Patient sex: M
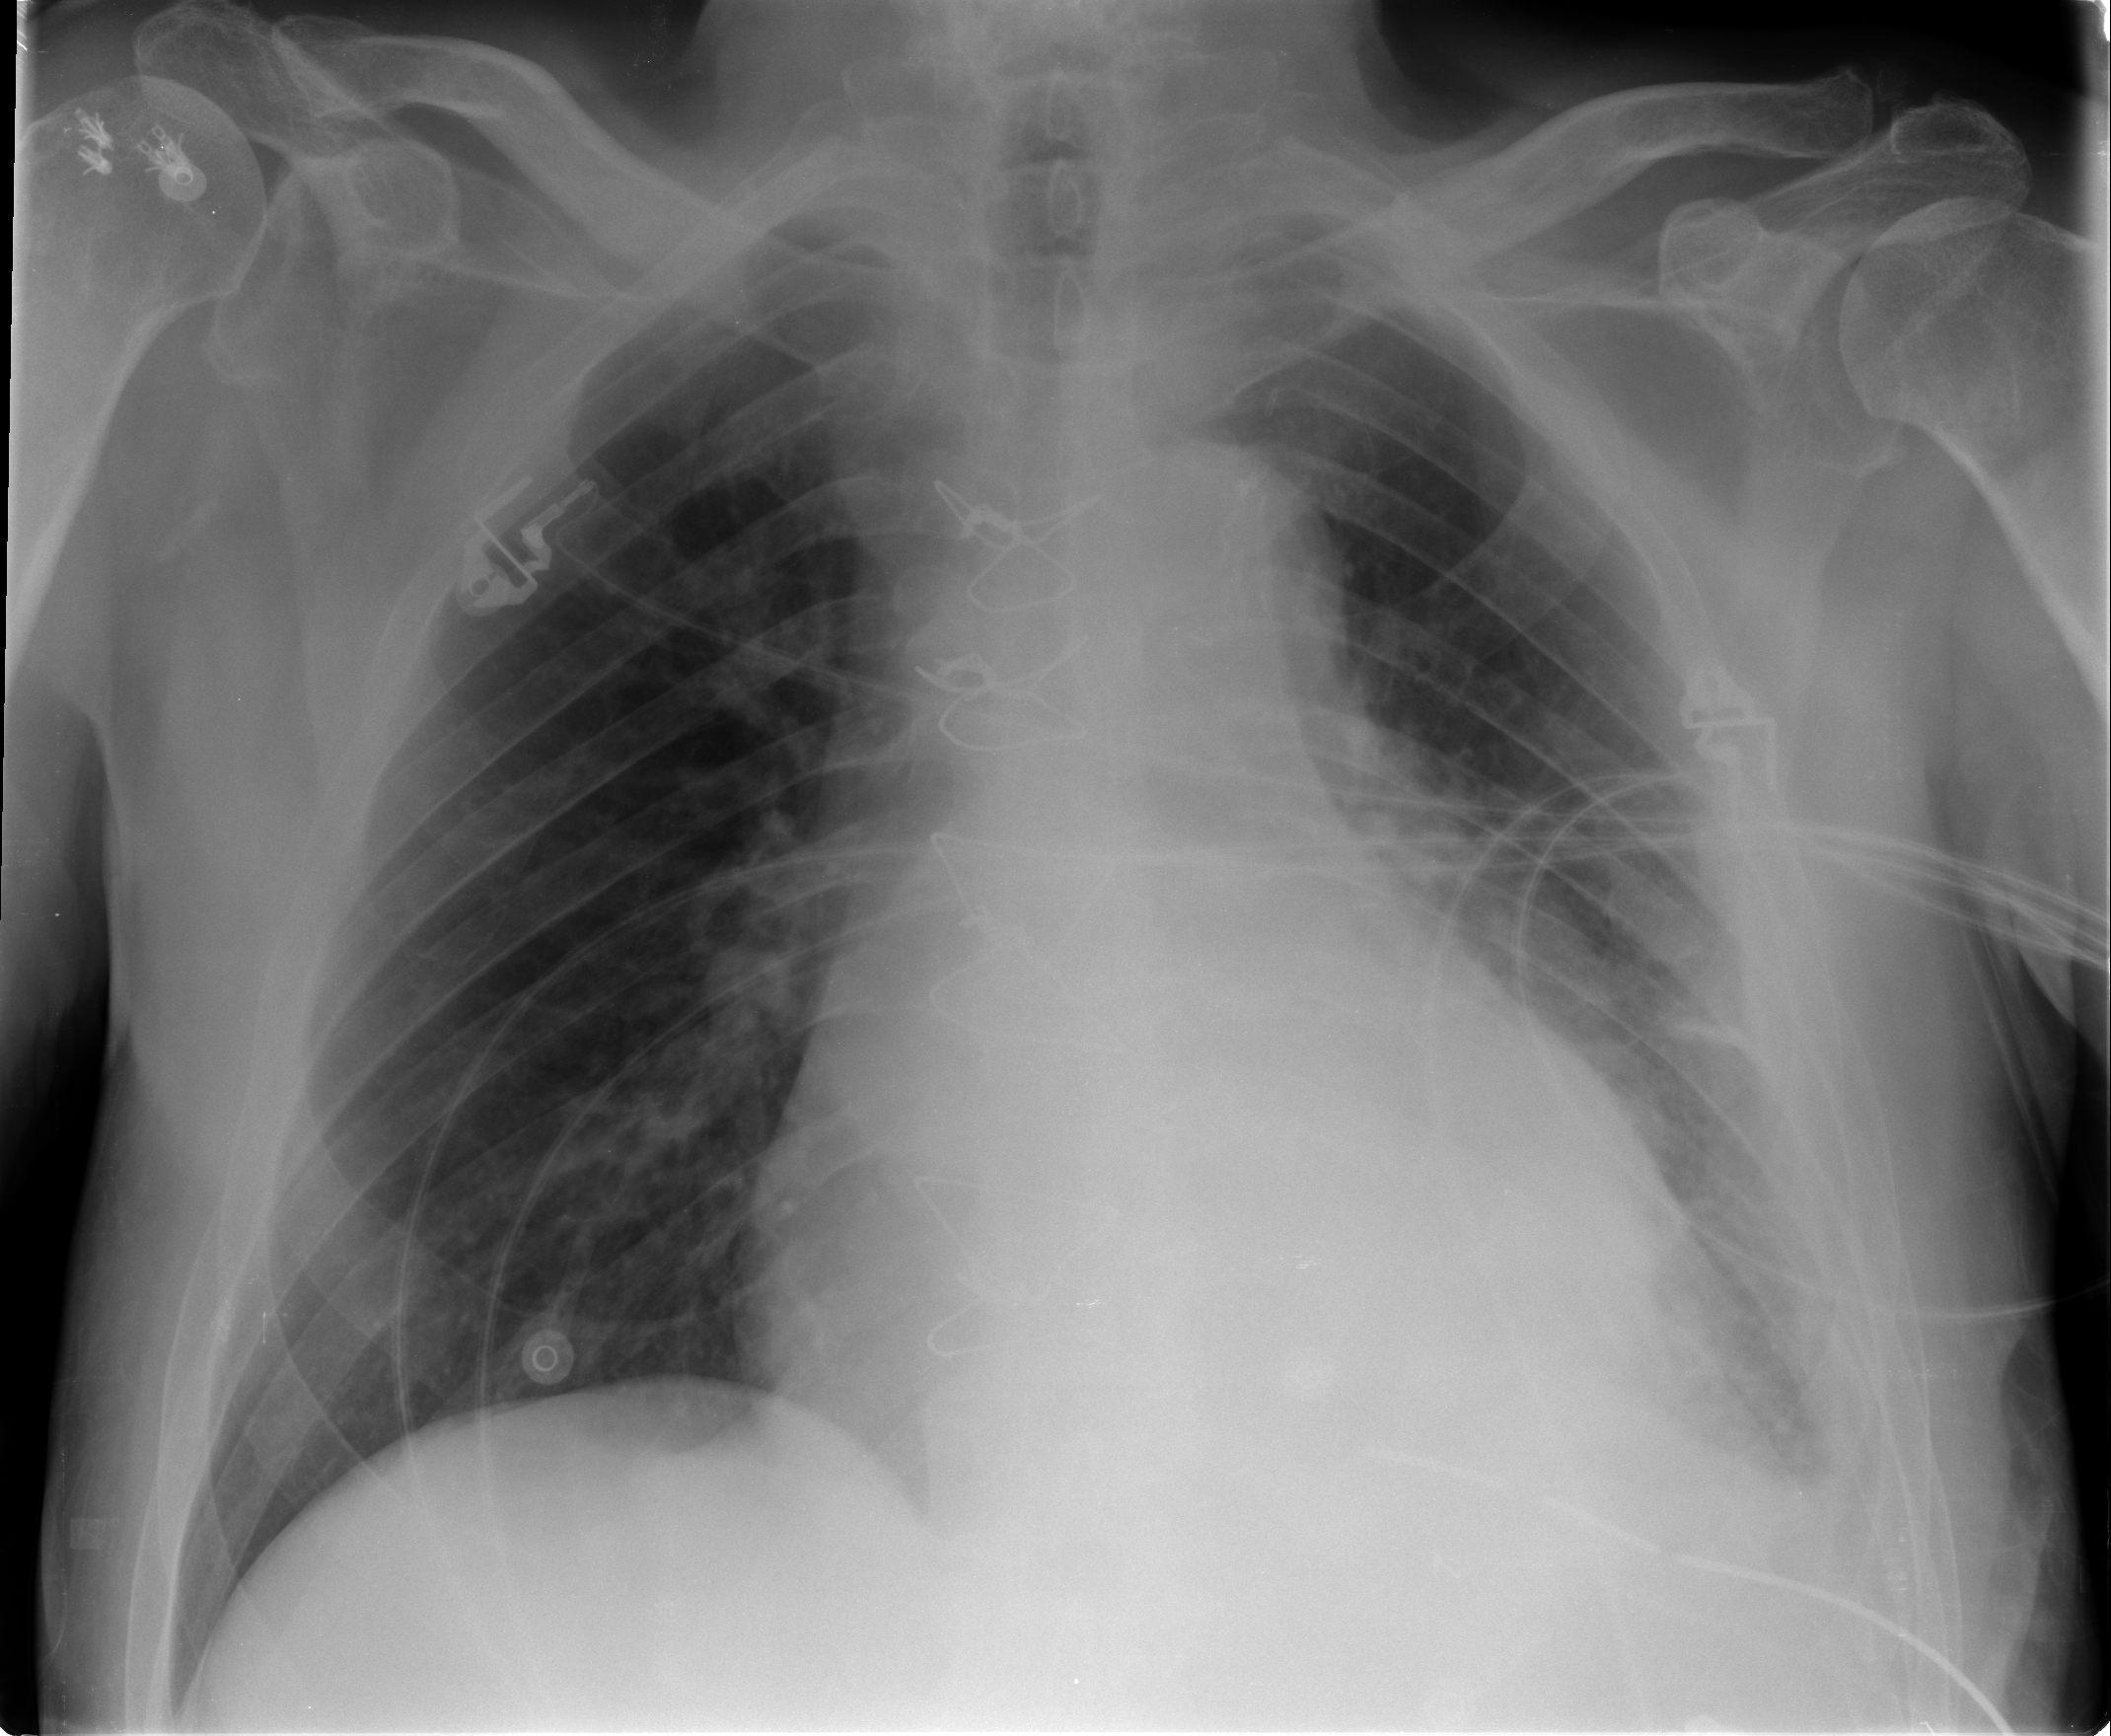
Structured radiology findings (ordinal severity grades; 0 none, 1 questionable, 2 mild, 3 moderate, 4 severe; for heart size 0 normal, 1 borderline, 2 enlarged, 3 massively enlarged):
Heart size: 2
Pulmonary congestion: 0
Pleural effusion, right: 0
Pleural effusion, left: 2
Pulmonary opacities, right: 0
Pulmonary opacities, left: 2
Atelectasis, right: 0
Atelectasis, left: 2